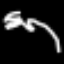
Label: palm tree